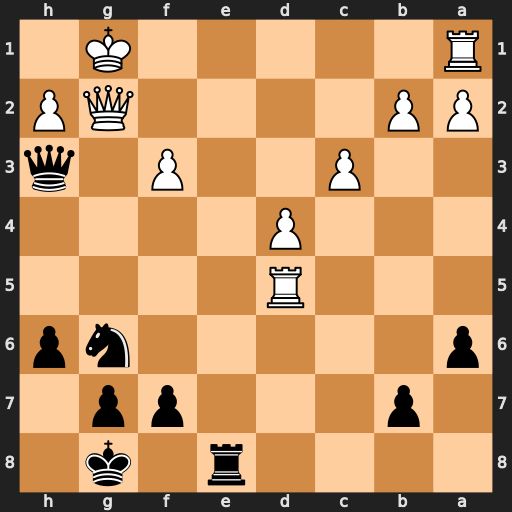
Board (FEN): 4r1k1/1p3pp1/p5np/3R4/3P4/2P2P1q/PP4QP/R5K1
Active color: b
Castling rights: -
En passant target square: -
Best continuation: Qxg2+ Kxg2 Nf4+ Kf2 Nxd5